Question: I am trying to dynamically draw textbox controls in a windows form and I successfully getting it to draw the textboxes but with unexpected behavior. It supposed to draw 2 textboxes based on the 3 elements its getting from an XML file, it does this. However the resulting text in the textbox is messed up. It cuts off characters and wont let me scroll through the string with arrow keys on the keyboard. It also wont let me go to the start or end of the string. The output is:

The code I am using is:
'''
NameValueCollection DatabaseConnectionList = ConfigurationManager.GetSection("databaseTypes") as NameValueCollection;
int x = 80;
int y = 70;
for (int i = 0; i < DatabaseConnectionList.Count; i++)
{
TextBox T2 = new TextBox();
T2.Text = DatabaseConnectionList.Get(i);
T2.Size = new Size(200, 20);
T2.Location = new Point(x, y);
this.Controls.Add(T2);
y += 25;
}
'''
I don't see anything wrong with the code but maybe I am missing something that gives it the same functionality as if I just draw the control using Visual studio.
Edit:
The XML section is:
'''
<databaseTypes>
<add key="ExampleServerPrefix_T" value="Connection_String_For_ExampleServer" />
<add key="ExampleServer2Prefix_T" value="Connection_String_For_ExampleServer_2" />
<add key="COPYLIVE_" value="ODBC;DSN=rrrr;DATABASE=yyy;SERVER=xxxxxx;PORT=5432;" />
</databaseTypes>
'''
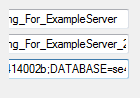
Answer: As stated in the comments; posted code works just fine.
Using simple 'App.config' and the code provided
'''
<?xml version="1.0" encoding="utf-8" ?>
<configuration>
<configSections>
<section name="databaseTypes" type="System.Configuration.NameValueSectionHandler" />
</configSections>
<databaseTypes>
<add key="ExampleServerPrefix_T" value="Connection_String_For_ExampleServer" />
<add key="ExampleServer2Prefix_T" value="Connection_String_For_ExampleServer_2" />
<add key="COPYLIVE_" value="ODBC;DSN=rrrr;DATABASE=yyy;SERVER=xxxxxx;PORT=5432;" />
</databaseTypes>
</configuration>
'''
Result is below. Just as you would expect, chars are not "cut off" (except for too short control width) and selecting/scrolling content is just fine.

I think you might be "swallowing" the keydown/keypress events somewhere? Don't know but one thing I do know: This code has nothing in it producing the effects you described.